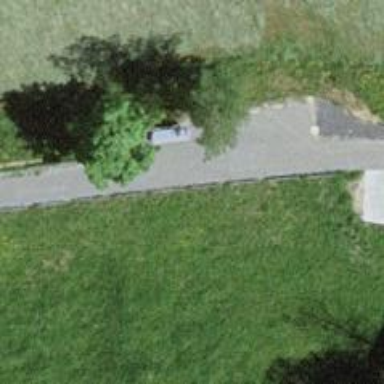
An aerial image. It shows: Bench.